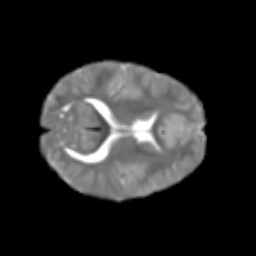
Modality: T2w
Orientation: axial
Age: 7
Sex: female
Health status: healthy